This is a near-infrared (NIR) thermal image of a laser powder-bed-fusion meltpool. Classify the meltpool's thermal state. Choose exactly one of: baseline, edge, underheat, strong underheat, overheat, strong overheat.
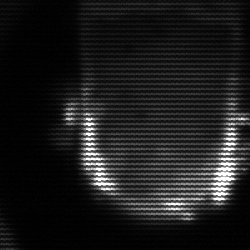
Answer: baseline